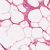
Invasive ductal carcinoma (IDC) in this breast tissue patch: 0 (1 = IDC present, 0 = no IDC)